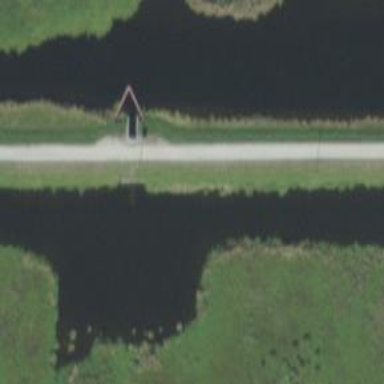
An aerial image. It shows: Canal.